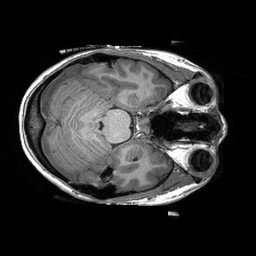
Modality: T1w
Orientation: axial
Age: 23
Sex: female
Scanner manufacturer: siemens
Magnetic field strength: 3 T
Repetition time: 2.3 s
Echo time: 0.00233 s